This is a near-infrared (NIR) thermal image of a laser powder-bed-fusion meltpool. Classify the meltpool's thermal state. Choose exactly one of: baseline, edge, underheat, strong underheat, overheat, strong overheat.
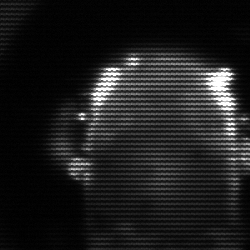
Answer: baseline